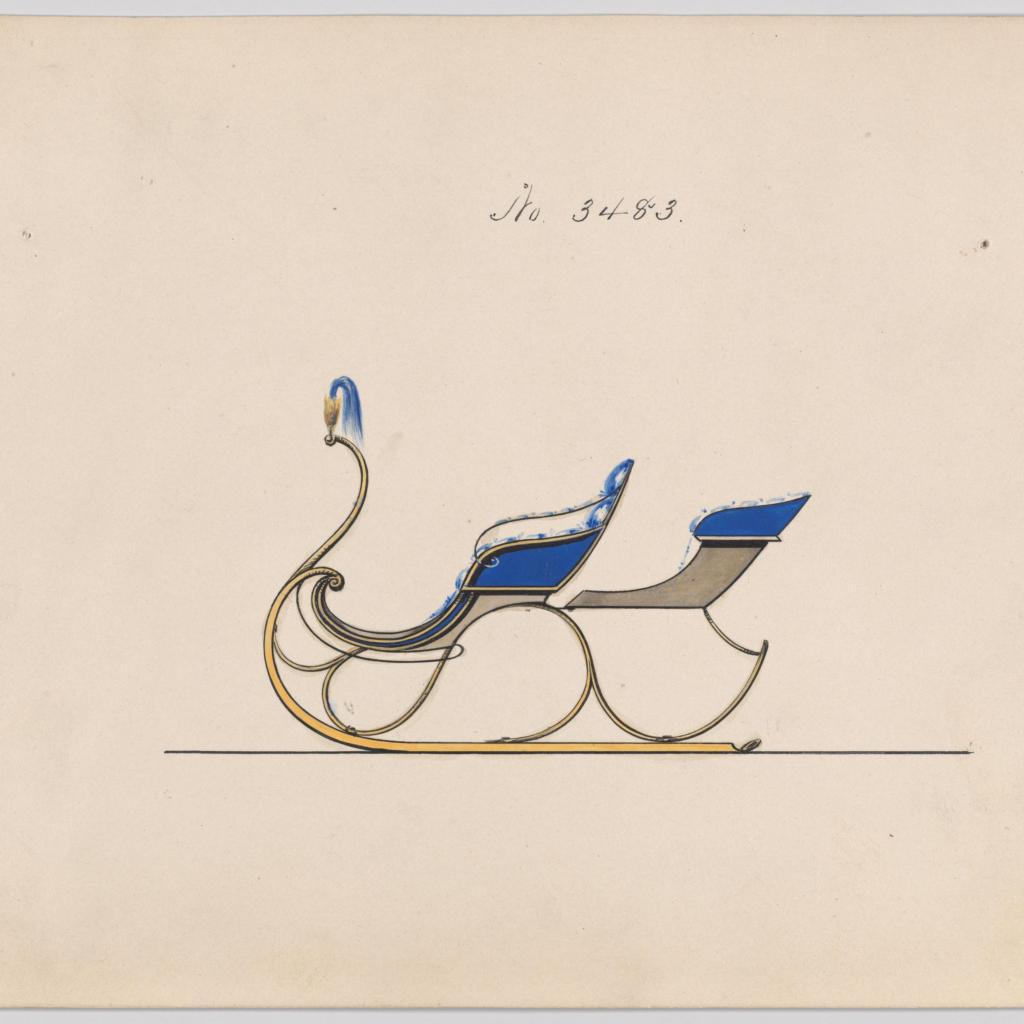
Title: Design for Rumble Sleigh, no. 3483
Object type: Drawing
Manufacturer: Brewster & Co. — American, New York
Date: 1879
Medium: Pen and black ink watercolor  and gouache with gum arabic
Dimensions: Sheet: 7 x 9 1/4 in. (17.8 x 23.5 cm)
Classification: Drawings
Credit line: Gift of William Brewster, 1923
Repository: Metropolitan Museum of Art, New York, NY